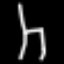
Label: chair